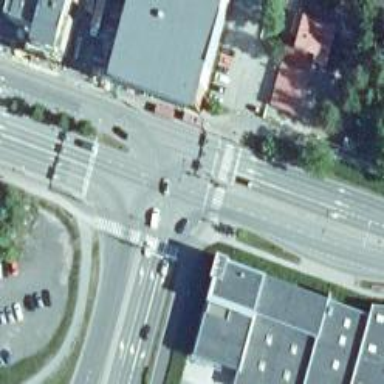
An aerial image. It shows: Marked footway crossing with pedestrian island.